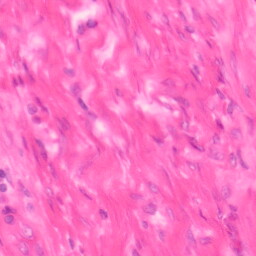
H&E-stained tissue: Colon